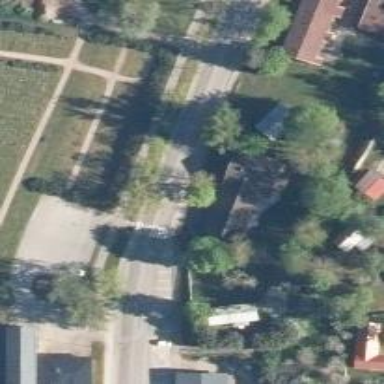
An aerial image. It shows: Asphalt cycleway featuring zebra crossing. The crossing is uncontrolled.